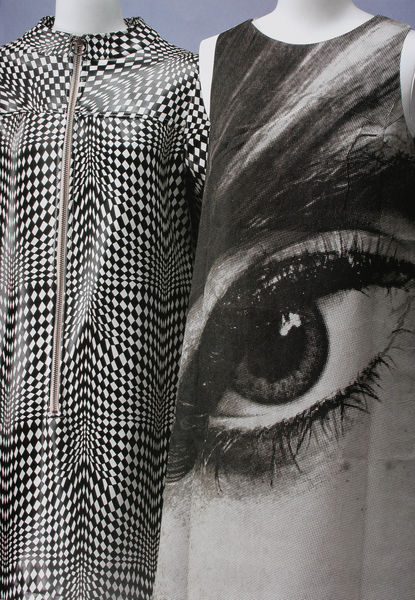
Titel: Links: Kleid aus Vinyl (Anonym); Rechts: "Poster Dress"-Papierkleid aus Vliesmaterial (Gordon)
Standort: Kyoto (Japan)
Institution: Kyoto Costume Institute
Schlagwörter: dunkel, weiß, frauen, frau, grau, hell, kleid, kleider, schwarz, skizze, zeichnung, muster, anzug, kragen, spitze, auge, kind, skulptur, robe, foto, druck, puppe, pupille, ärmellos, kyoto, reissverschluss